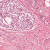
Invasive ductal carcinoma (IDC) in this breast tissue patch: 0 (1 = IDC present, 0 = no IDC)